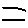
Label: line